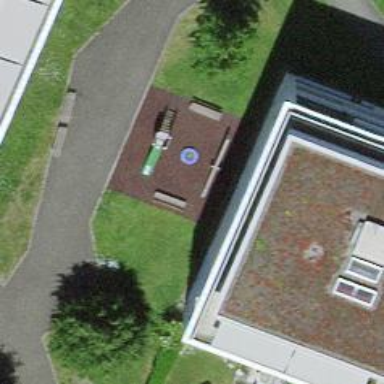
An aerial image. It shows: Playground featuring seesaw.